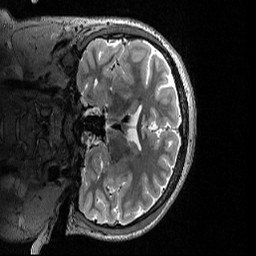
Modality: T2w
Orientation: coronal
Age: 19
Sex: male
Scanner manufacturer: siemens
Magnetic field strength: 3 T
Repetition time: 3.2 s
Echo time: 0.566 s